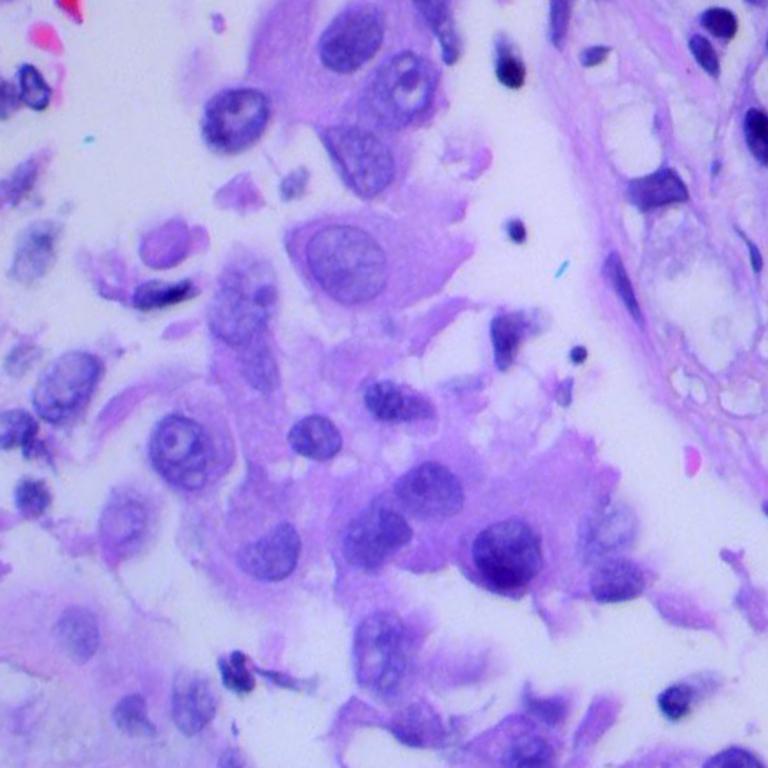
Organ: lung
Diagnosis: adenocarcinomas